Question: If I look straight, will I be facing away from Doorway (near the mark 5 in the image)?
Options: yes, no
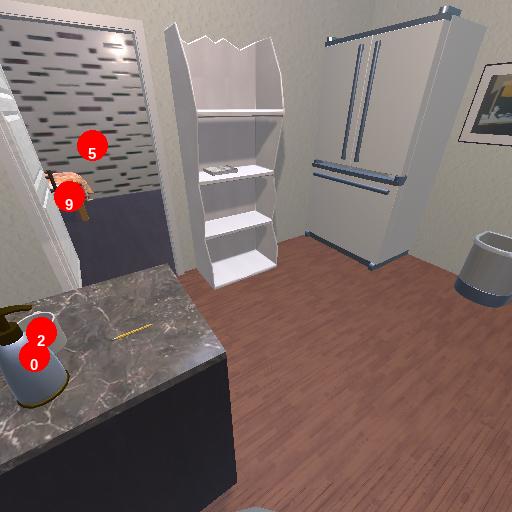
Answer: yes